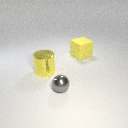
small gray metal sphere in front of large yellow metal cylinder